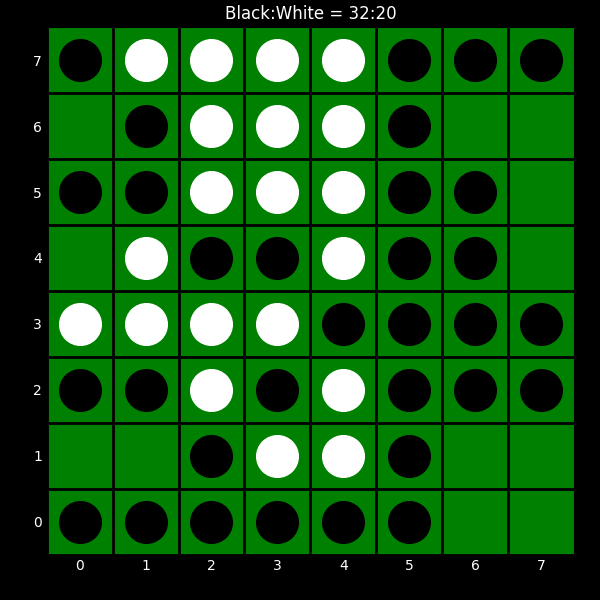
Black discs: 32
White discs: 20